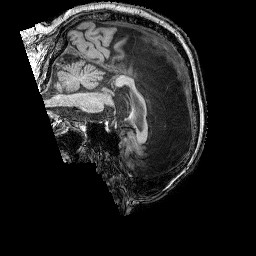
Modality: T1w
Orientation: sagittal
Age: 55
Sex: male
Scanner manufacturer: siemens
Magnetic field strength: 3 T
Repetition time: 2.25 s
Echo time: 0.00415 s